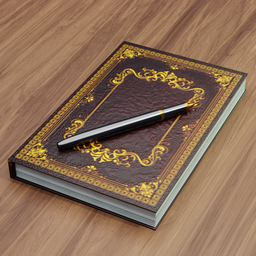
Label: tools